Current action and preconditions to check: path_clear

Your task: For each precondition in the list above, predict whether it will hold at this action.

Consider the current scene as observed from the mobile robot's camera, and analyze the predicted future states of all dynamic agents (e.g., people, animals, vehicles, or any moving entities) within the NEXT SECOND.

IMPORTANT: Only answer "very likely" if you are absolutely certain—based on strong, clear evidence—that a dynamic agent will violate the precondition in the predicted future state. Do NOT answer "very likely" for unlikely, ambiguous, or low-probability risks.

Ask yourself for each precondition: Is there a high probability, with clear and convincing evidence, that the predicted future states of any dynamic agent will interfere with the predicted future state of the currently executing action within the NEXT SECOND, causing that precondition to fail?

Assess the risk level based on these predictions. Use "likely" or "very likely" if motions create a clear risk of interference.

Use "neutral" or "improbable" if agents are nearby but their predicted paths are clearly diverging or non-conflicting.

Failure Risk Categories: "very improbable", "improbable", "neutral", "likely", "very likely"

Answer Format: Output ONLY the probability_of_failure value from these categories: "very improbable", "improbable", "neutral", "likely", "very likely"

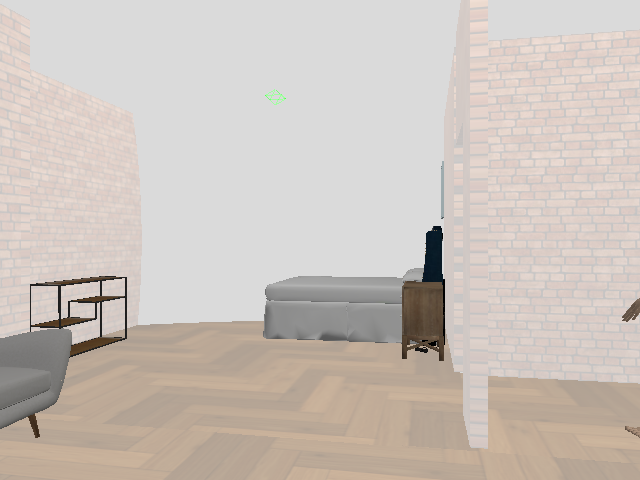

Answer: very improbable